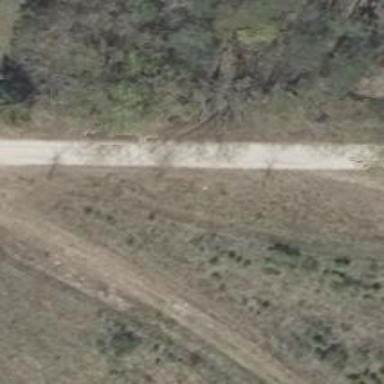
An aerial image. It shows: Unclassified road.